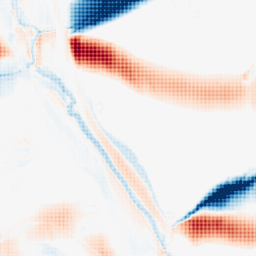
Category: morphological
Decomposition family: morphological_ellipse
Decomposition parameters: operation: average
width: 50
height: 5
Upsampling method: sinc_hamming
Upsampling parameters: scale: 4
kernel_size: 4
Upsampling scale: 4